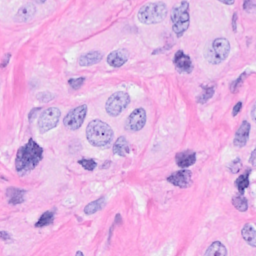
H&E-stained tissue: Breast